Question: I am building a web-app in jsp. I have a textarea in which the programmer writes his java code, and I want to highlight the Java code inside the textarea.
So far I have done:
'''
<head>
<script src="https://ajax.googleapis.com/ajax/libs/jquery/1.11.1/jquery.min.js"></script>
<script type="text/javascript" src="scripts/Javascript Libraries/jquery.snippet.js"></script>
<link rel="stylesheet" type="text/css" href="scripts/Javascript Libraries/jquery.snippet.css" />
<script>
$(document).ready(function(){
$("pre.javacode").snippet("java",{style:"blue"});
});
</script>
</head>
<form id="mypage" action="NewAction.jsp" method="GET">
<p>Please write in your main class name </p>
<input type="text" ng-model="codename" name="filename" value="Example" required>
<p><i>Please write your code here :</i></p>
<pre class="javacode">
<textarea id="codearea" name="jcode" rows="20" cols="100" spellcheck="false" autofocuts>
import java.io.*;
import java.util.*;
class {{codename}}
{
public static void main(String[]args)
{
}
}
</textarea>
</pre>
<br />
<b>stdin:</b>
<br />
<input type="text" name="arg" value="" >
<input type="submit" name="Submit" value="Submit" id="submitter" >
<input type="button" name="reset" value="Reset" onclick="location.reload(true);">
</form>
'''
And the output I get is:

Need some guidance regarding the syntax highlighting.
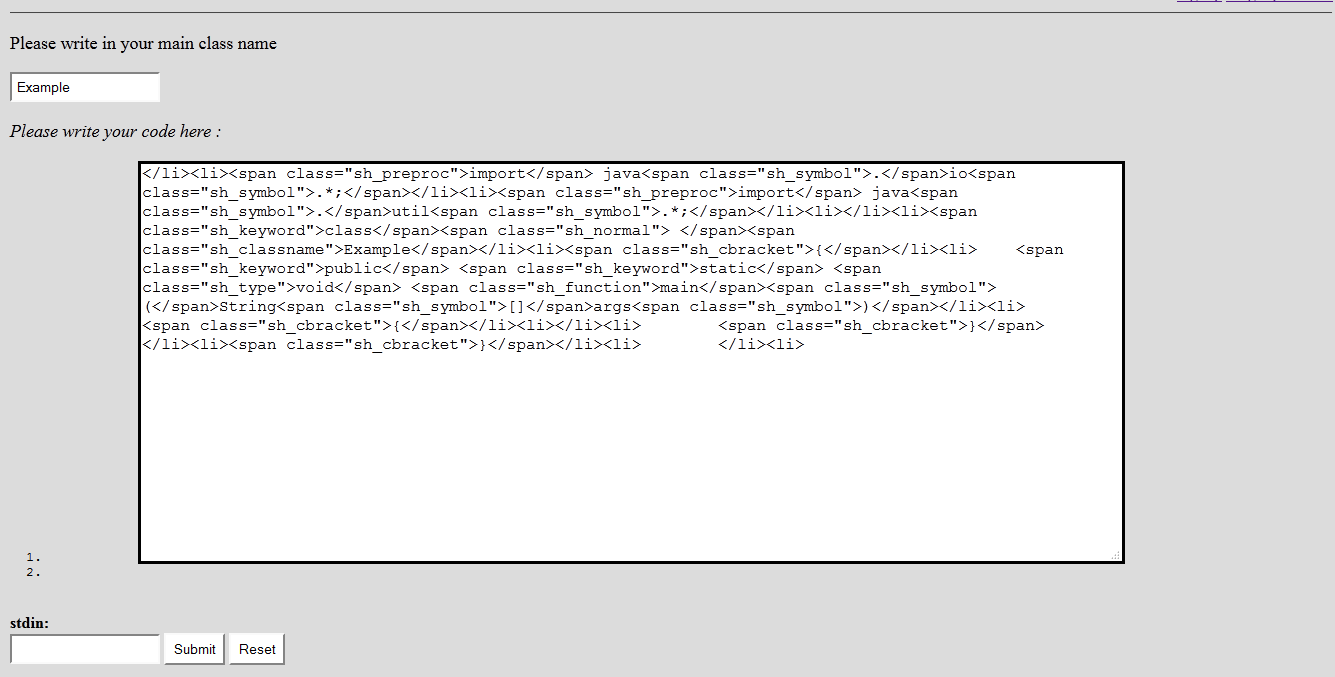
Answer: 'textarea' doesn't have the features which you need. It can only display plain text so it ignored all styling, HTML elements and special characters.
Try an editor widget like <URL>.